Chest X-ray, PA view. Patient: 65 years old, sex M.
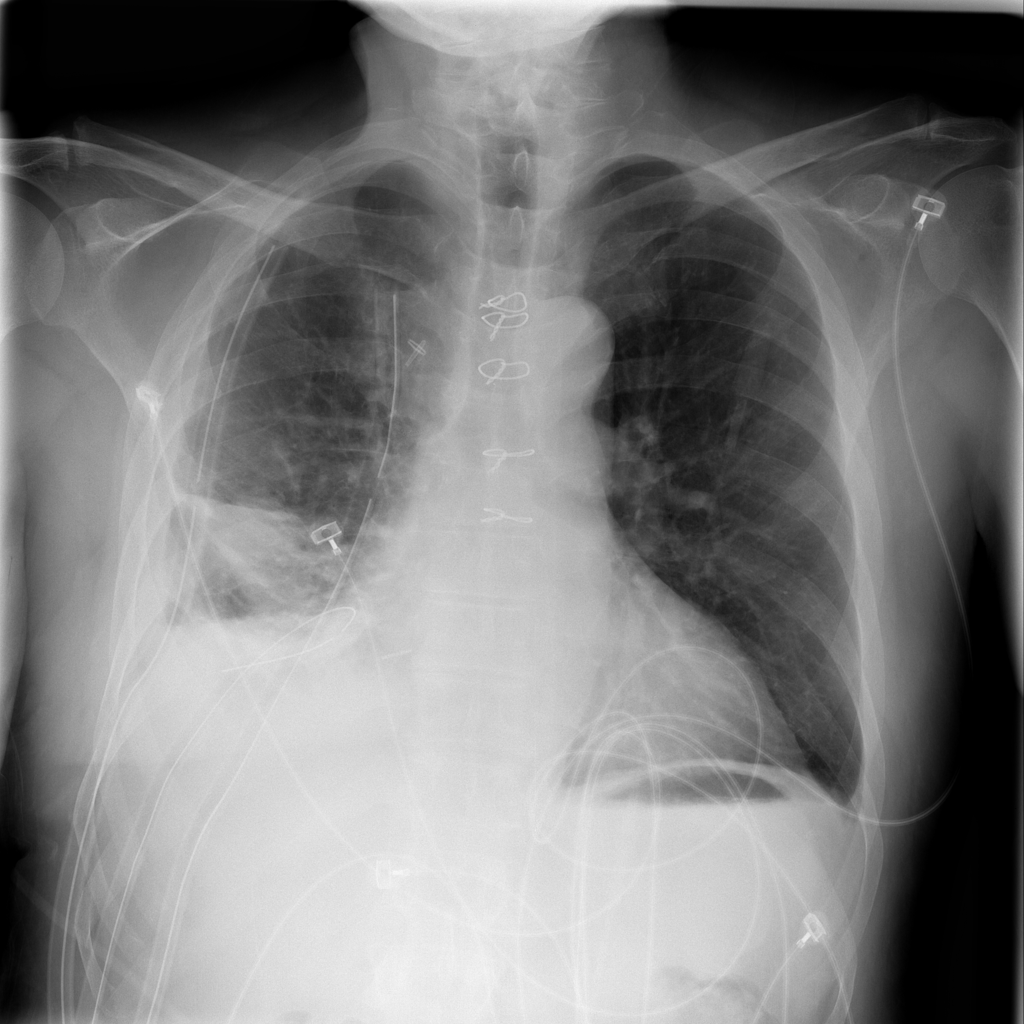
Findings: Infiltration